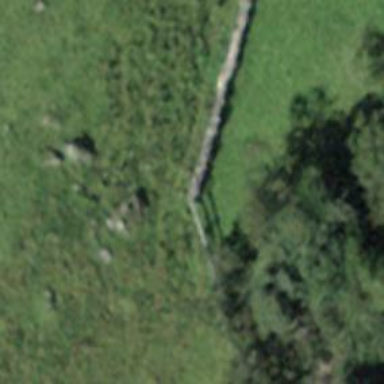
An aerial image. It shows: Fence.